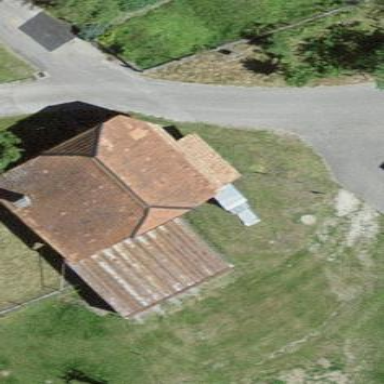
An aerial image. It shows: Rural barn.